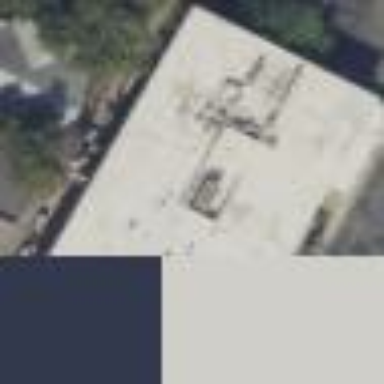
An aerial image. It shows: Commercial building.